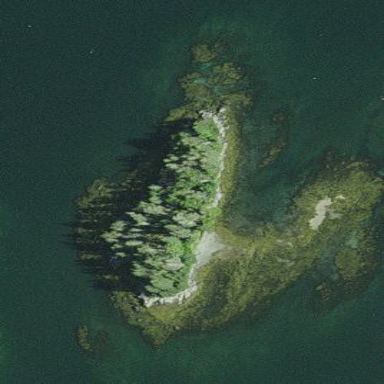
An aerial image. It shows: Island with natural coastline.